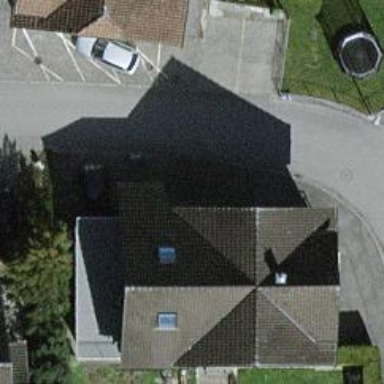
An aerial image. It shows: Semidetached house.